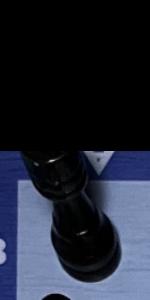
Label: Rook_Black